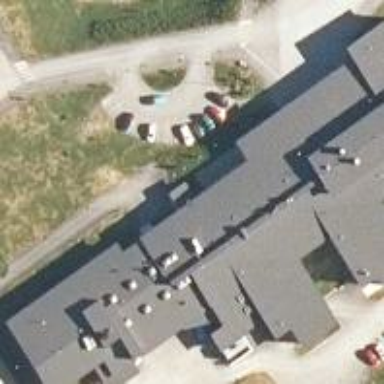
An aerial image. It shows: Polyclinic providing healthcare services.